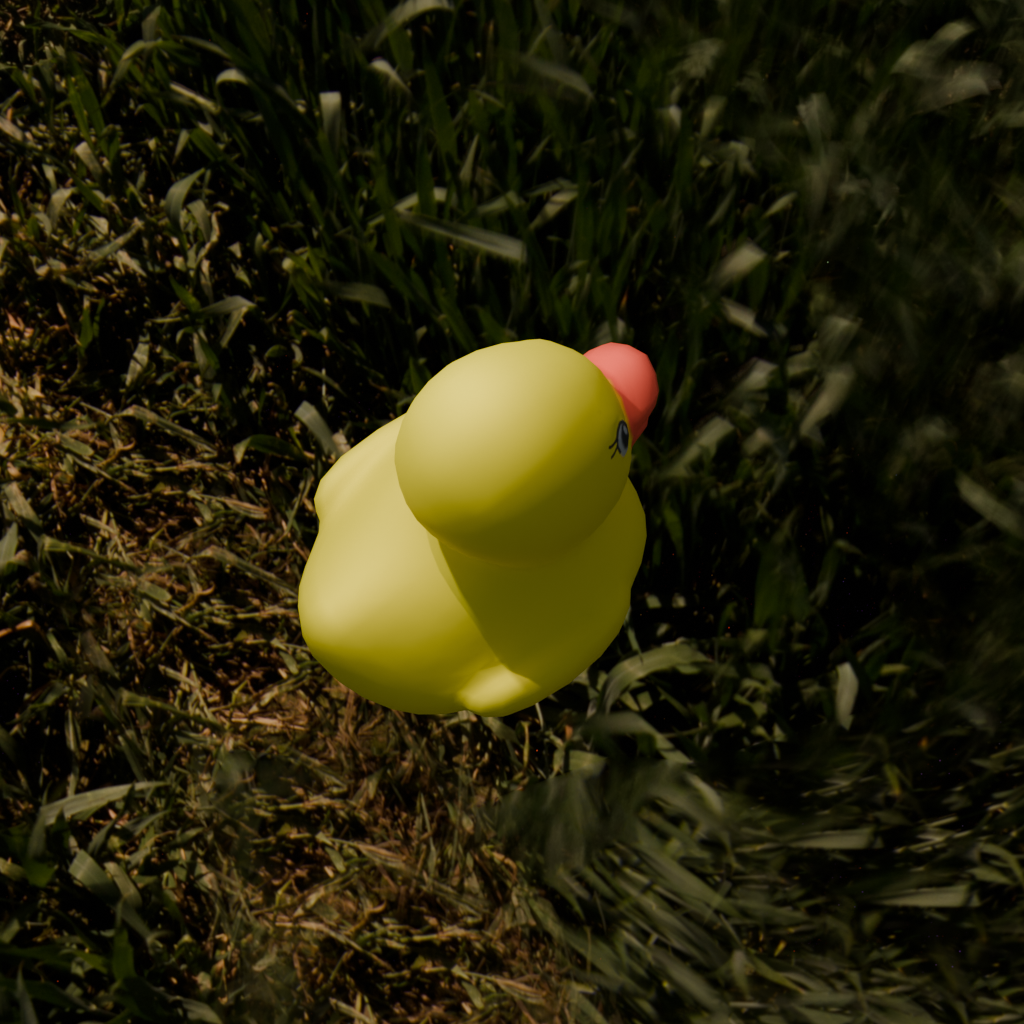
an image of a yellow rubber duck seen from <back_right_top> in a lush green field under a sunny sky with clouds.